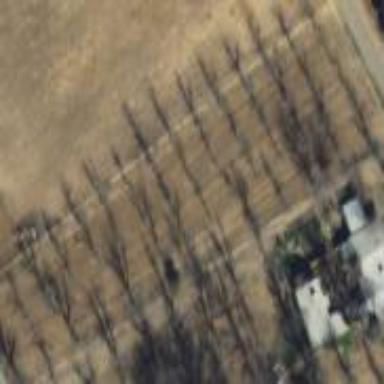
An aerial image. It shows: Orchard.